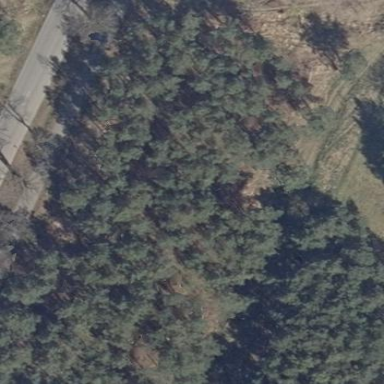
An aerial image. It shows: Forest area dominated by needle-leaved trees.